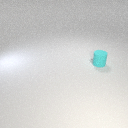
small cyan rubber cylinder